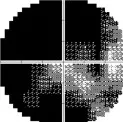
Severe contraction of the central visual field defect of the right eye and inferior altitudinal visual field defect of the left eye in case 2 (C-D).
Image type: ophthalmic_imaging (fundus_photograph)